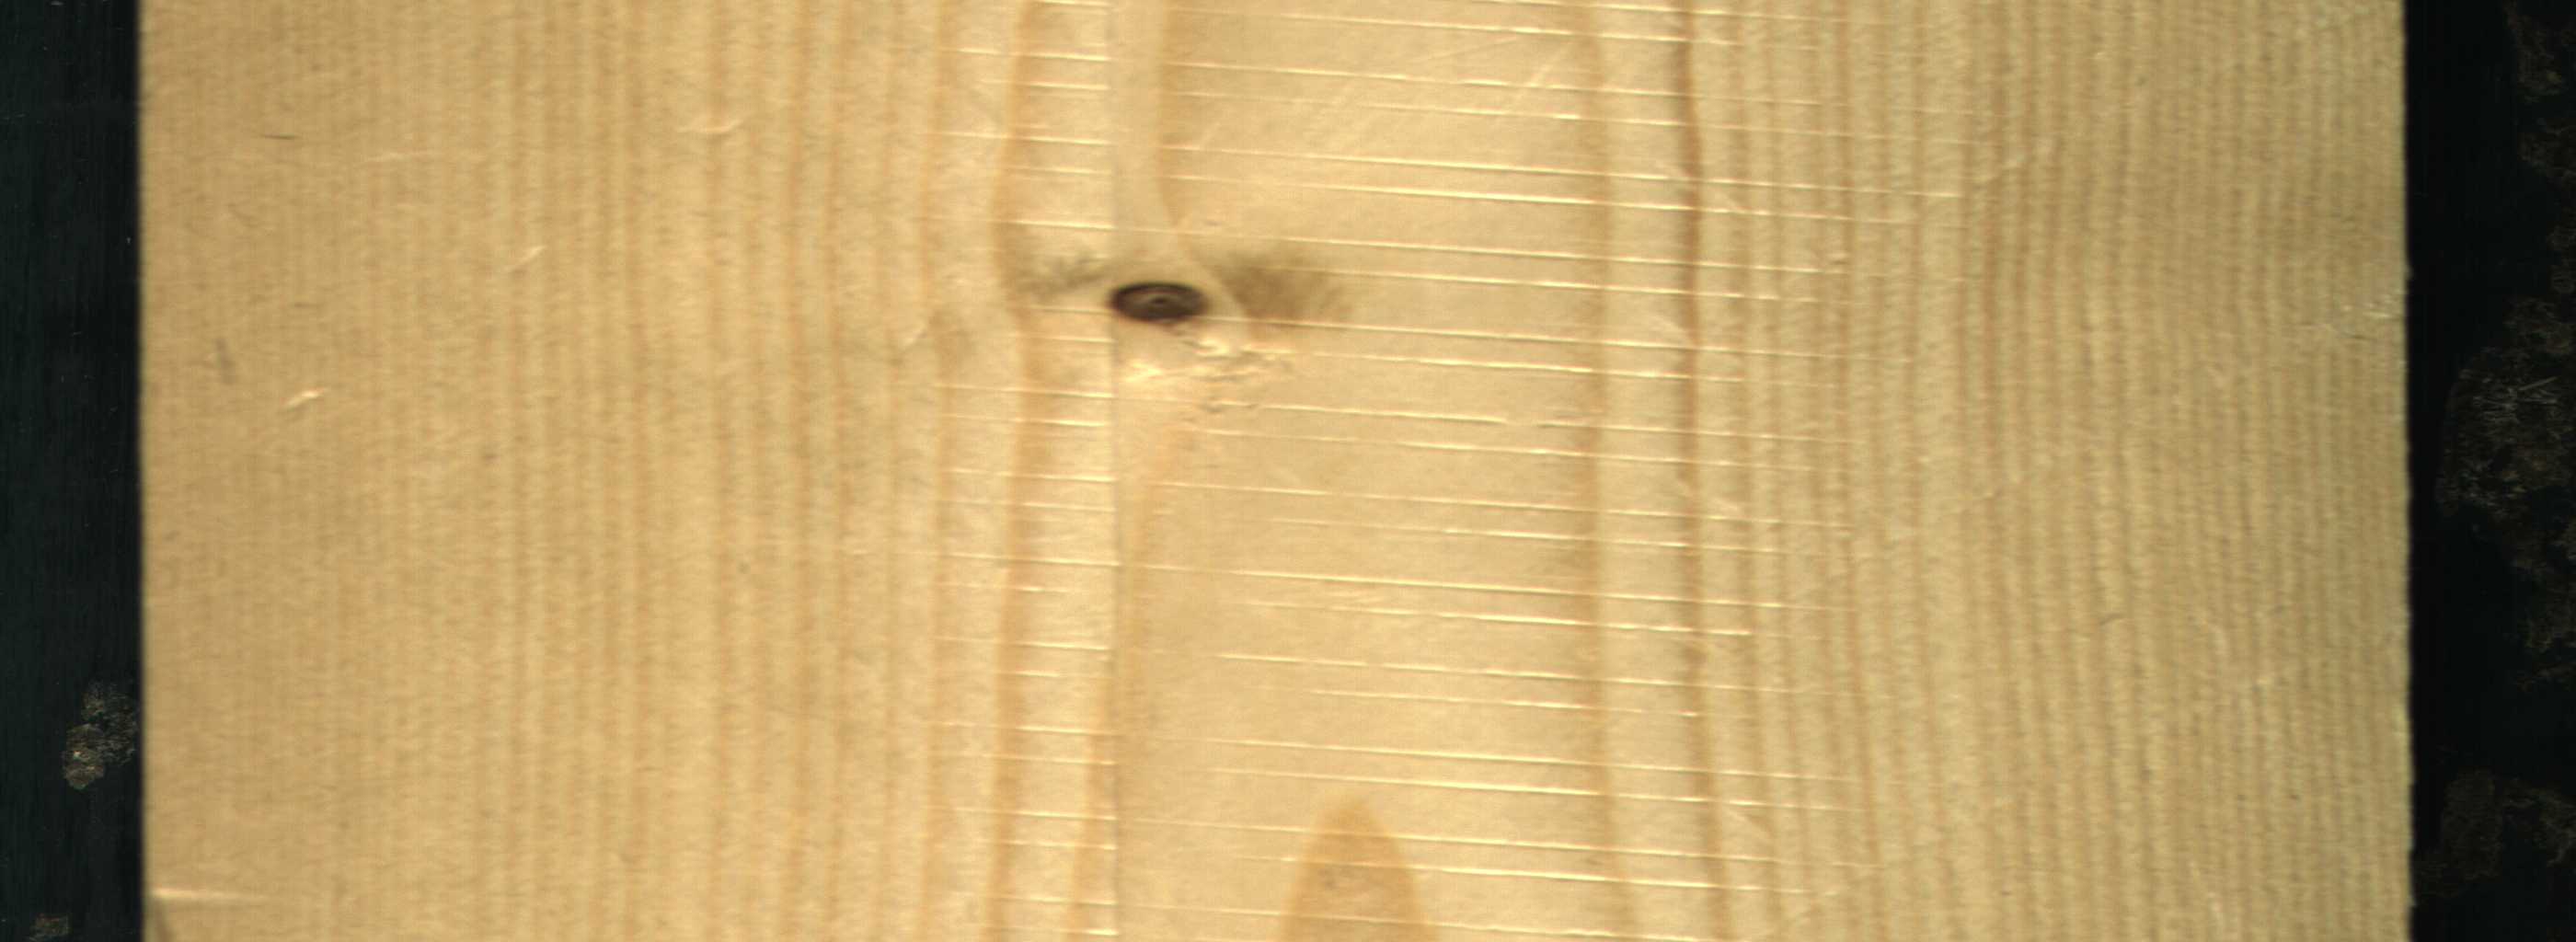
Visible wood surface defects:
Dead_Knot